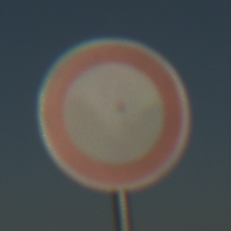
Verkehrszeichen: VerbotFahrzeugeAllerArt
Umgebung: Outdoor, Nature
Tageszeit: SunriseSunset
Wetter: Clear
Licht: Natural
Jahreszeit: NotSpecified
Kontrast: HighContrast